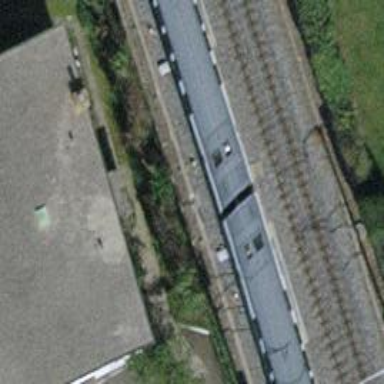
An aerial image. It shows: Single-track electrified railway with contact line.